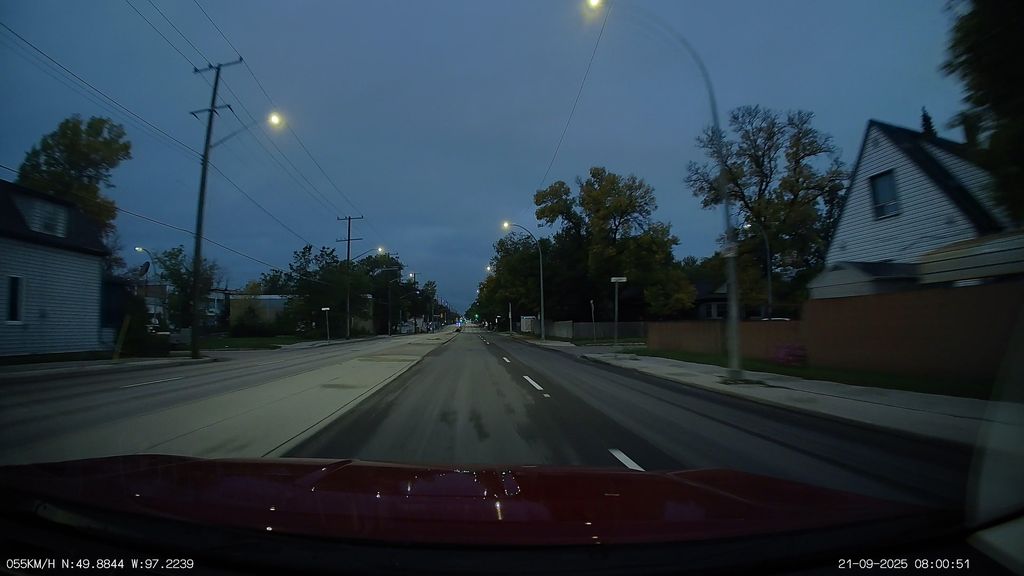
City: winnipeg